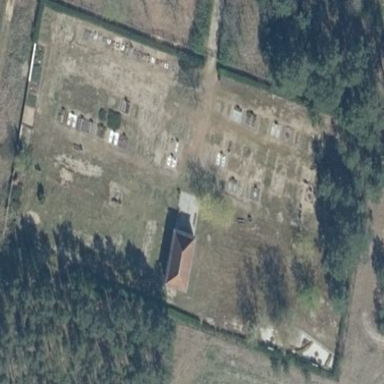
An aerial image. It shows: Cemetery.